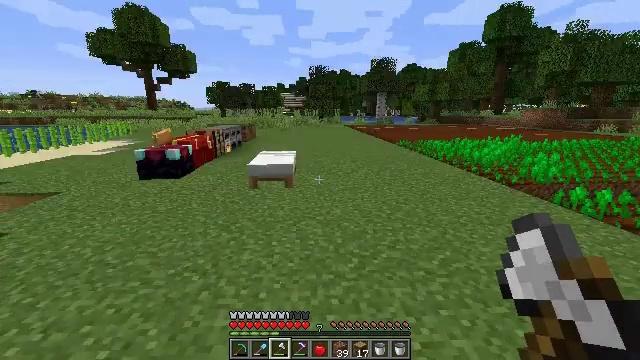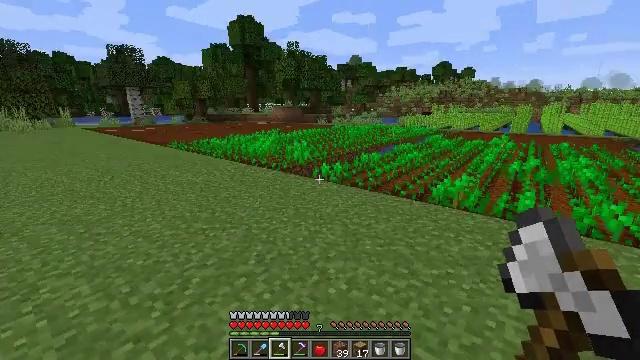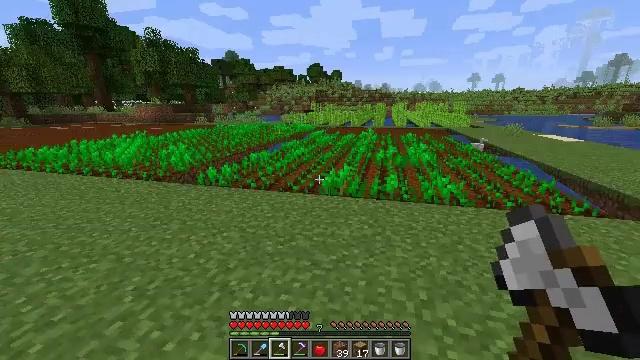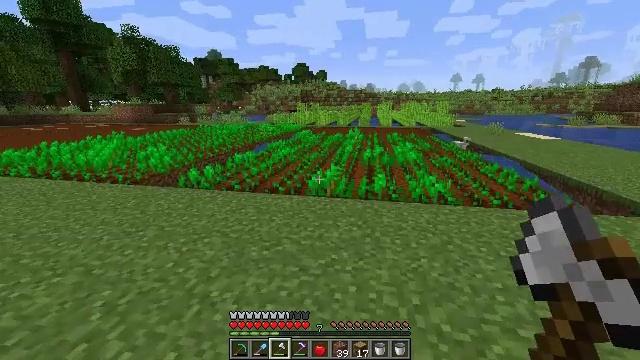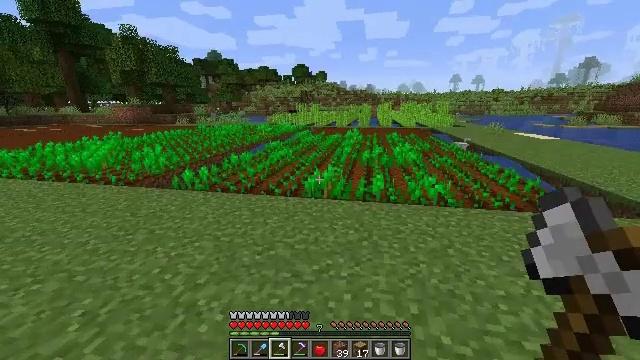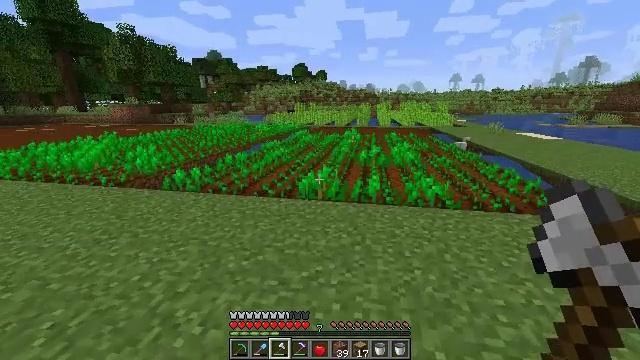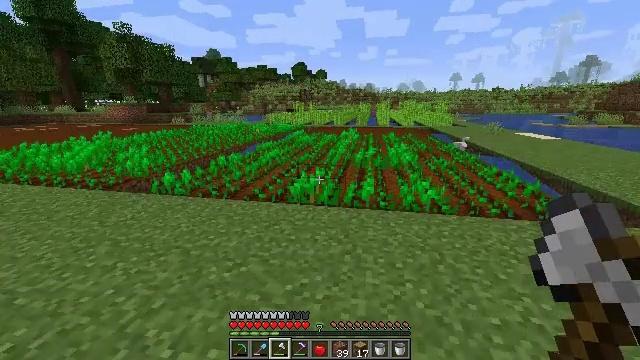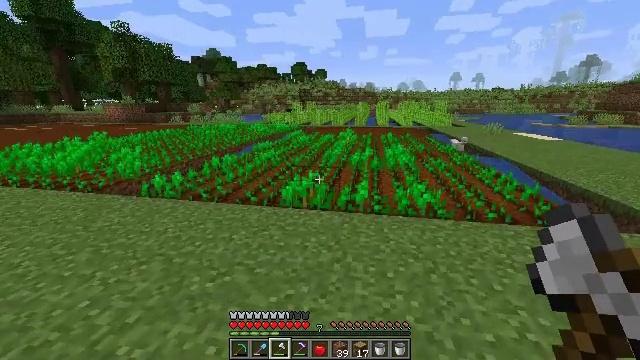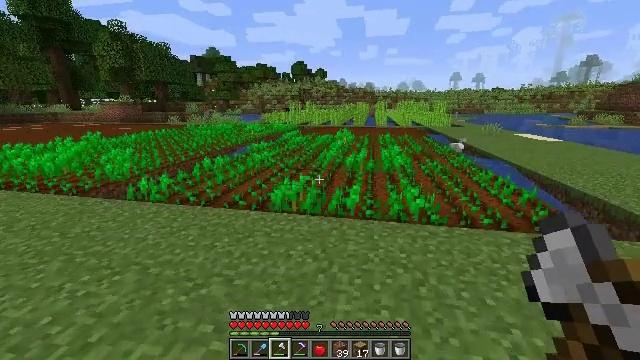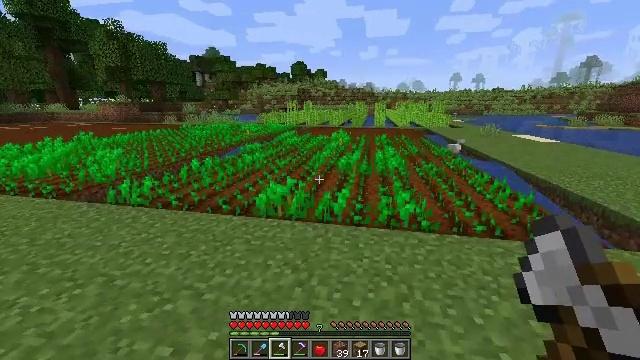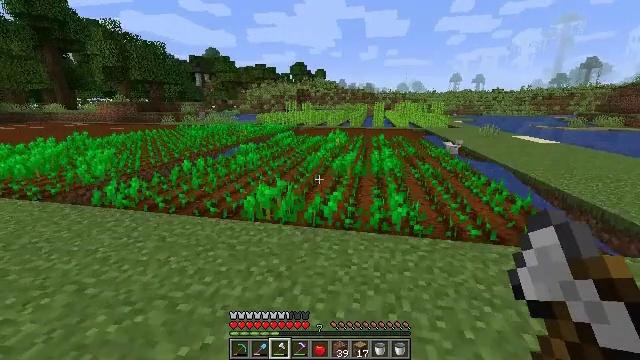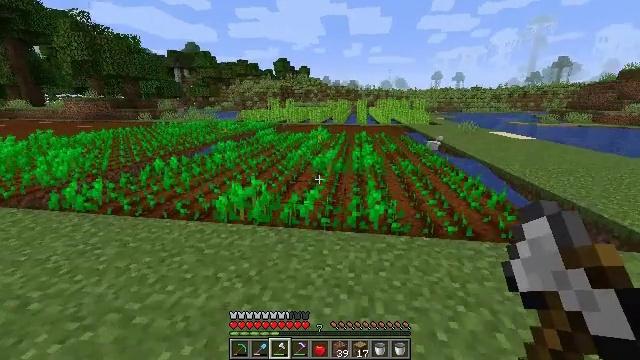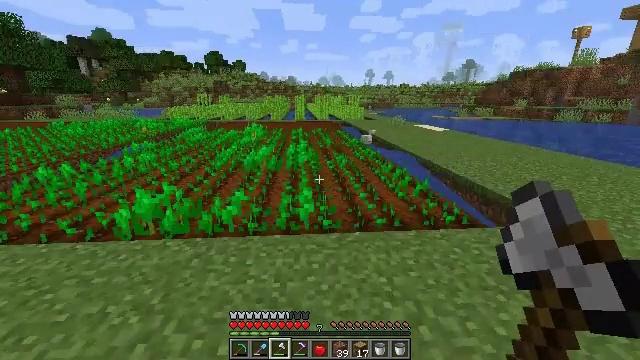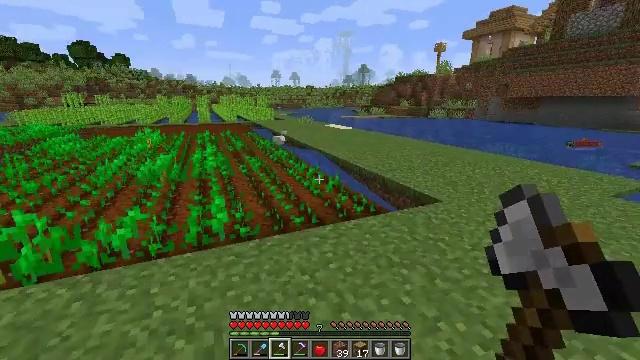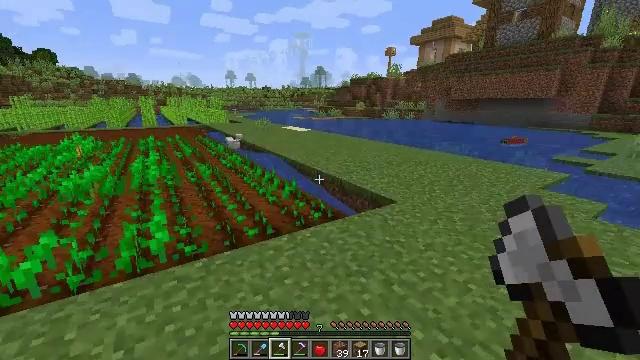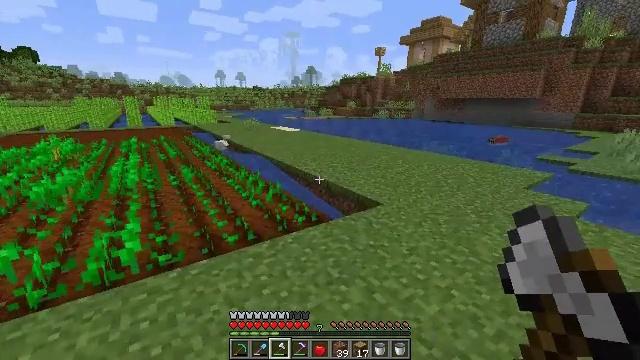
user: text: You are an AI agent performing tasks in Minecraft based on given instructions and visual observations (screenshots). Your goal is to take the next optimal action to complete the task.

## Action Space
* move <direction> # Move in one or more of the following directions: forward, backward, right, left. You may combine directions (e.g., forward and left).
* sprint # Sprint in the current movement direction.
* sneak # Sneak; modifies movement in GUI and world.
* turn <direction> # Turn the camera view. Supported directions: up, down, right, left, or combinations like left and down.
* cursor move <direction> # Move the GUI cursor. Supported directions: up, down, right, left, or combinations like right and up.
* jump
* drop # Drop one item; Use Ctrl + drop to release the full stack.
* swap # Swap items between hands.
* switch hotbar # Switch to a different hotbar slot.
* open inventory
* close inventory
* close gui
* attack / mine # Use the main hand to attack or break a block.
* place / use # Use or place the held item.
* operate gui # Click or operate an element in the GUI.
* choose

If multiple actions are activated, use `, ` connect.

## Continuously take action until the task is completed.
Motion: motion action
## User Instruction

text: Cut down the sugar cane stalks.
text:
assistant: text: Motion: move forward, turn right
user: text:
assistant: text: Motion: move forward and move right, turn right
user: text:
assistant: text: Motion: move forward and move right, turn right
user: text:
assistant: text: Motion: move forward and move right
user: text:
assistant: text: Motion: move forward and move right
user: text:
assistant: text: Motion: move forward and move right
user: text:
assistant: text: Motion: move forward and move right
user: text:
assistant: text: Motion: move forward and move right
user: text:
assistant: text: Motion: move forward and move right
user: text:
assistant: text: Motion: move forward and move right
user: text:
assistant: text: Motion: move forward and move right, turn right
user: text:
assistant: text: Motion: move forward and move right, turn right
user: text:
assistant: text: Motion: move forward and move right, turn right
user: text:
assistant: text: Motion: move right, turn right
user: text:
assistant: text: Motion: move right, turn right
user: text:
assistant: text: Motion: move right
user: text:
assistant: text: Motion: move forward and move right
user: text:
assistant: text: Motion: move forward and move right
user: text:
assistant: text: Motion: move forward and move right
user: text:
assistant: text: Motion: move forward and move right
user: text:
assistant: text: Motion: move forward and move right
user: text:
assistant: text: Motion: move forward and move right
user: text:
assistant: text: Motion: move forward and move right
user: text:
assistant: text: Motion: move forward and move right
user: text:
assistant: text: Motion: move forward, turn left
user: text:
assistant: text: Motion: move forward, sprint
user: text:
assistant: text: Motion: move forward, sprint
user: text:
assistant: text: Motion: move forward, sprint
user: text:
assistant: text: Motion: move forward, sprint
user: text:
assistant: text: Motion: move forward, sprint